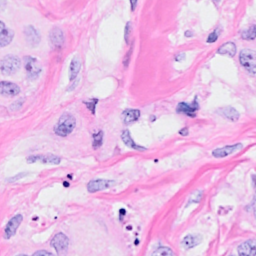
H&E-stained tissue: Breast